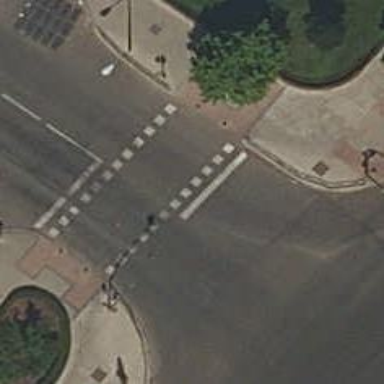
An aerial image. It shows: Crossing on the footway with traffic signals.